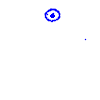
Particle: kaon